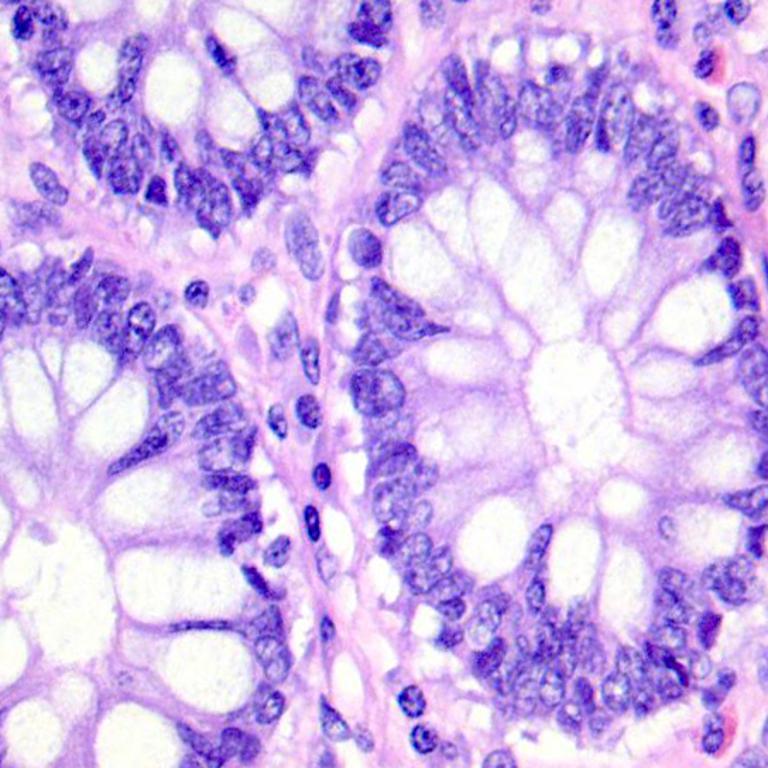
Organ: colon
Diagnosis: benign